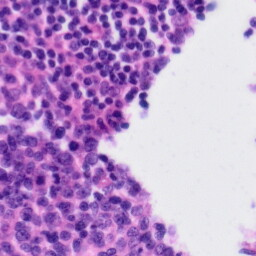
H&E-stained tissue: Tonsil